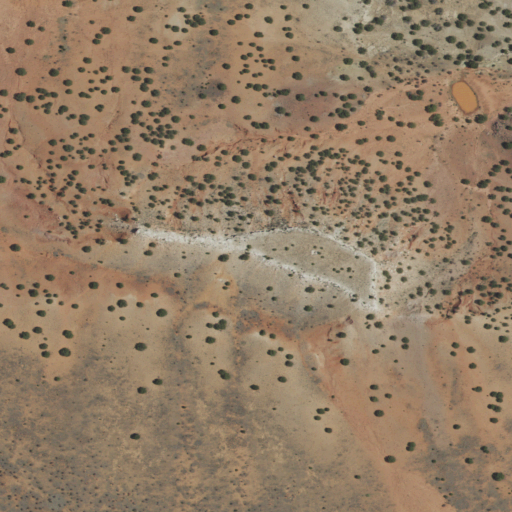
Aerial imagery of mountain in New Mexico named Mesita Contadero containing only shrub